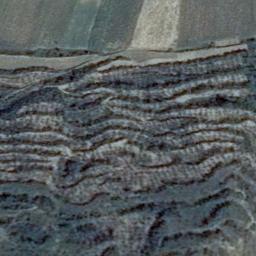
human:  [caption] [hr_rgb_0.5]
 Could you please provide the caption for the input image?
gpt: There is a flat green farm field under a large layer of dense green terraces .

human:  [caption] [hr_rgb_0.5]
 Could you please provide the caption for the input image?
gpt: The green plants are on the terrace .

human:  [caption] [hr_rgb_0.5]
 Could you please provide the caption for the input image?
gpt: The terraced fields look like circles .

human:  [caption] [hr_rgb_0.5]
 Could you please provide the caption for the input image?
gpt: The bare and green terrace is next to some trees .

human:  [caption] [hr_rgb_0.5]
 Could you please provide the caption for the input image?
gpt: There are many green terraces of different sizes .